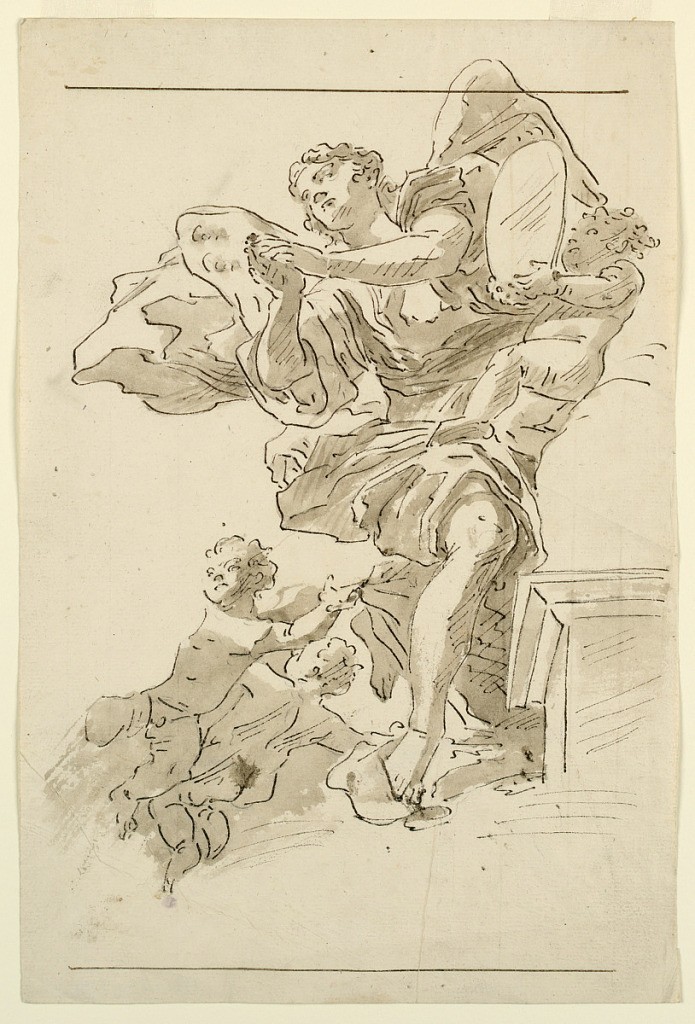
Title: Putti and Winged Figure
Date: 1750–1780
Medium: Graphite, pen and ink, brush and wash on paper
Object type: Drawing
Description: Three putti around a winged figure with clasped hands. One putto holds a mirror.